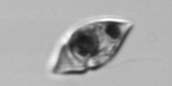
Label: Amphidinium